Question: When I run 'vimdiff' I get a pretty bad syntax highlighting (unreadable):

Running on MacVim is a little bit better, but still awful.
Is this because of my color scheme (currently using Tomorrow Night)?
If so, is there a way to modify the colours used in 'vimdiff' outside the theme, or maybe install another 'ftplugin' that supports this better (not sure about this as 'set filetype' shows 'vim' instead of 'diff' or similar)?
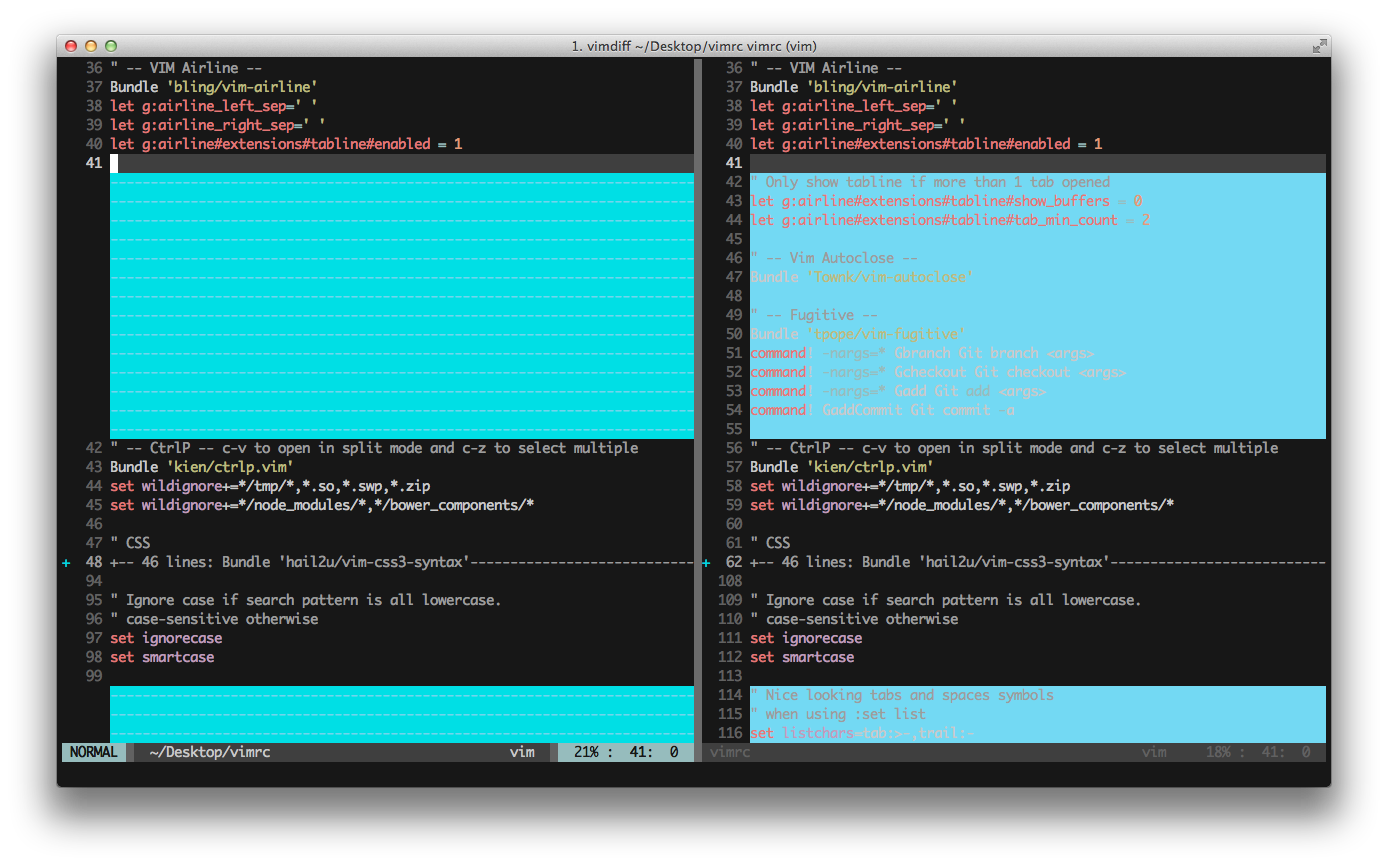
Answer: Its the color scheme. You would need to modify DiffAdd, DiffChange, DiffDelete, and DiffText. These are the standard highlight groups. The diff syntax file also supports more highlight groups. These groups can be found at the bottom of '$VIMRUNTIME/syntax/diff.vim' these default to standard highlight groups. However these colors will only affect the diff filetype.
You can modify the color scheme by using the after directory. Put changes in '~/.vim/after/colorscheme/<colorscheme_name>.vim' these will get sourced after the color scheme is set.
---
(Personally I haven't found any colors I've liked for vimdiff)